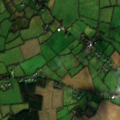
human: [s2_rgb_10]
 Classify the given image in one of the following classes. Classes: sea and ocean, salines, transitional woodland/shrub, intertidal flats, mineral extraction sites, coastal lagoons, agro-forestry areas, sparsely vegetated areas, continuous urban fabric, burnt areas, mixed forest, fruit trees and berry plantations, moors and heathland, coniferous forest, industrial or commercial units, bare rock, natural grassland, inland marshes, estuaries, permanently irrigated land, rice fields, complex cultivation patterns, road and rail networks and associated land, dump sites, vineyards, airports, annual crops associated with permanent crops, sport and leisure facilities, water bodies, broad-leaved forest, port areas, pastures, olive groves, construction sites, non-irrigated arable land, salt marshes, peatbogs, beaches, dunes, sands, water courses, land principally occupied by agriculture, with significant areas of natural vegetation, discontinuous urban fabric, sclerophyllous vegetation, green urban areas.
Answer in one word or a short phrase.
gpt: non-irrigated arable land, pastures